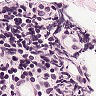
Metastatic tissue present: no